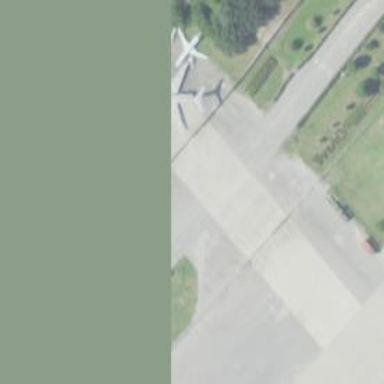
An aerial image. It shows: Image of taxiway at airport.